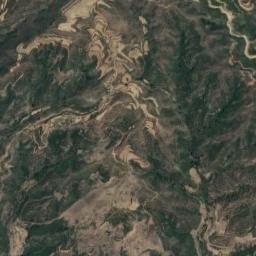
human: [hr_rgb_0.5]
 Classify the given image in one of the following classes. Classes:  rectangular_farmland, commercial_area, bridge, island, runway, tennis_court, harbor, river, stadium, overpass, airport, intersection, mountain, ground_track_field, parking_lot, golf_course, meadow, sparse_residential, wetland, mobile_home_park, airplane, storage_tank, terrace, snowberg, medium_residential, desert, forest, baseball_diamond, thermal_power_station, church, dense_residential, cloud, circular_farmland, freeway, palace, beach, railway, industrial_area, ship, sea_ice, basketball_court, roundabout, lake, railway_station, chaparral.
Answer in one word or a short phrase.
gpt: mountain